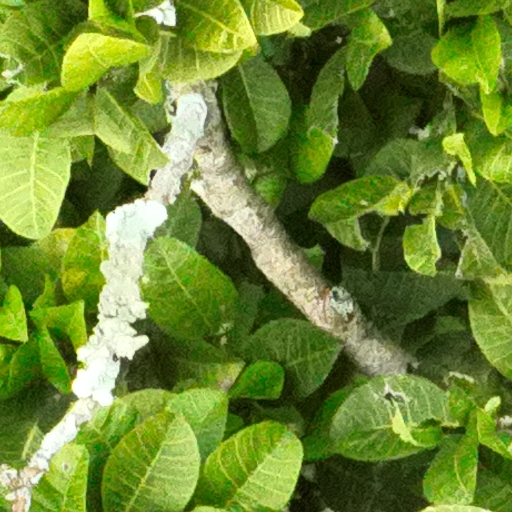
Species: Poulsenia armata
GBIF accepted scientific name: Poulsenia armata
Crown area (m\u00b2): 85.998